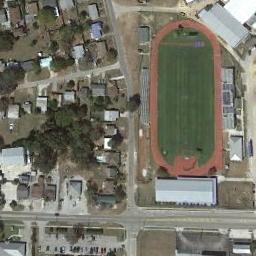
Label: ground_track_field